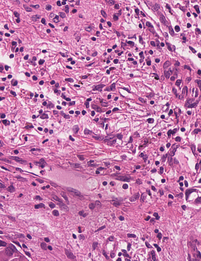
Tumor epithelial tissue: no
Tumor-associated stroma tissue: yes
Normal tissue: no